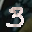
Label: 3